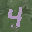
Label: 4